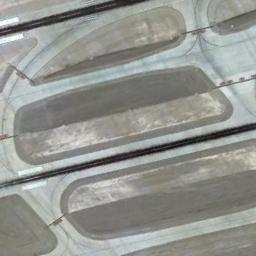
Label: runway